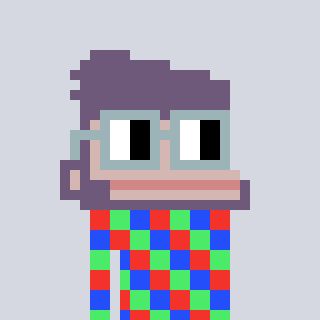
a pixel art character with square dark gray glasses, a ape-shaped head and a grayscale-colored body on a cool background